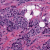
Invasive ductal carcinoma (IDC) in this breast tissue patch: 0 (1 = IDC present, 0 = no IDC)